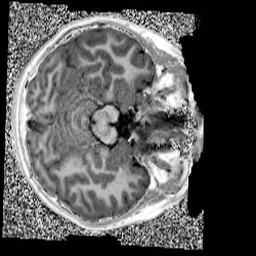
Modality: UNIT1
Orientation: axial
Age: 10
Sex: female
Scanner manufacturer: siemens
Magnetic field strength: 3 T
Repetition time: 4 s
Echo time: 0.00299 s